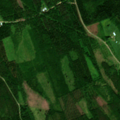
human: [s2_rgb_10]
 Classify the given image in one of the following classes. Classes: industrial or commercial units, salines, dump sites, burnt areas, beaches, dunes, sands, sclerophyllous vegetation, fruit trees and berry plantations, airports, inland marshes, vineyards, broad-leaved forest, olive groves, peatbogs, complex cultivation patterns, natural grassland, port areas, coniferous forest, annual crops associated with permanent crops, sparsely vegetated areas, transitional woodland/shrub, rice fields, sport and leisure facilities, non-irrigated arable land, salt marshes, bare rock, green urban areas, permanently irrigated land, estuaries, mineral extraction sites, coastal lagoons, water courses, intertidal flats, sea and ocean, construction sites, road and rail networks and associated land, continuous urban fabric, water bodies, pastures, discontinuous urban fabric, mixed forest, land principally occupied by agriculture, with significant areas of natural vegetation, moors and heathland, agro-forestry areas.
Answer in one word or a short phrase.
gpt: coniferous forest, mixed forest